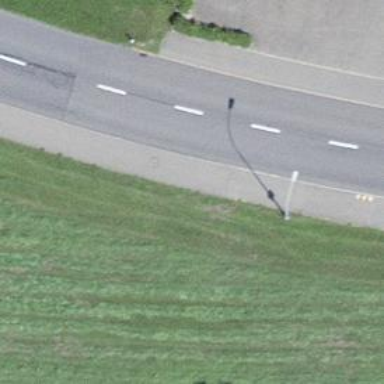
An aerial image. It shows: Asphalt cycleway.